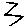
Label: zigzag